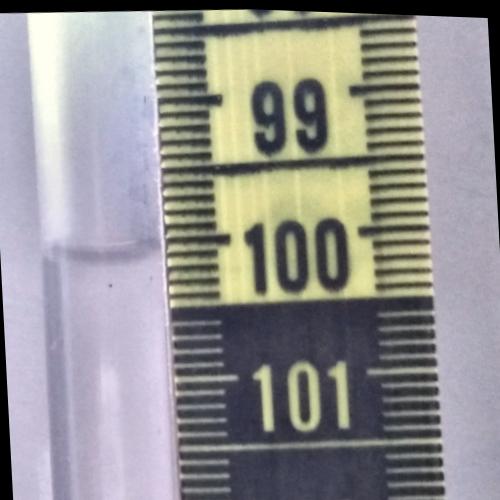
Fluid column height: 100.0 cm